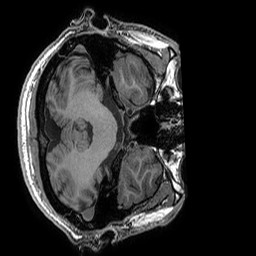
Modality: T1w
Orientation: axial
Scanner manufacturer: ge
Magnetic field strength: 3 T
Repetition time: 0.008156 s
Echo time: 0.00318 s